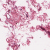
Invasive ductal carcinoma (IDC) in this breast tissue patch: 0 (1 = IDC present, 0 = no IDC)